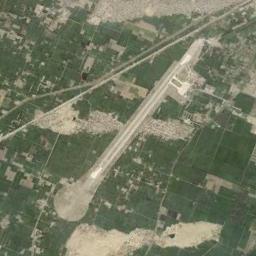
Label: airport